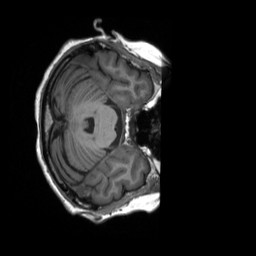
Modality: T1w
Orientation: axial
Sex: female
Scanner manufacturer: siemens
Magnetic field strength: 3 T
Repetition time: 2.3 s
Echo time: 0.00226 s